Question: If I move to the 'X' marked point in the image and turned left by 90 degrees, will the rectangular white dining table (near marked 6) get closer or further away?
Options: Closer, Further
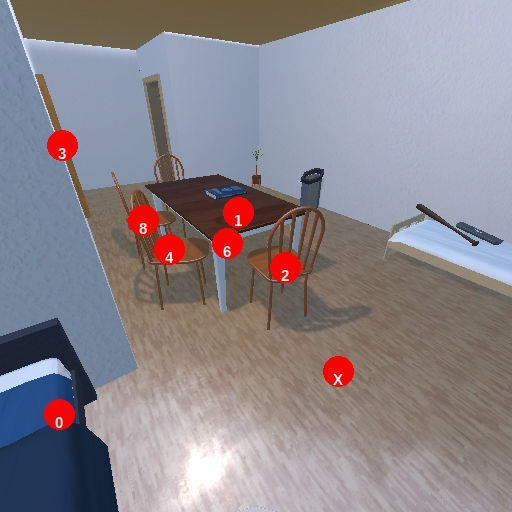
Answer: Closer